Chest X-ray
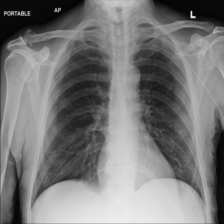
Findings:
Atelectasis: negative
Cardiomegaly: negative
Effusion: negative
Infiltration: negative
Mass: negative
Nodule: negative
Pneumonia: negative
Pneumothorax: negative
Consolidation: negative
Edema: negative
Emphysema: negative
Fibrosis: negative
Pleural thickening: negative
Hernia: negative